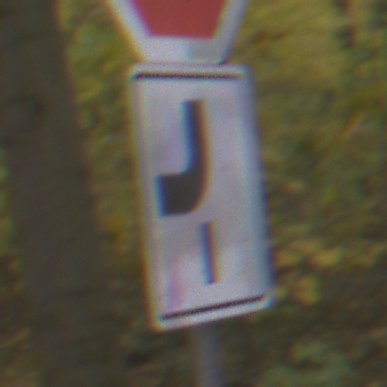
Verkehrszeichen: VerlaufVorfahrtsstrasse7
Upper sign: Stop
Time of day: MorningAfternoon
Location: Outdoor (Nature)
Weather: Overcast
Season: Autumn
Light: Natural